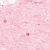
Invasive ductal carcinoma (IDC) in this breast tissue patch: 0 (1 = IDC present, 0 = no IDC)